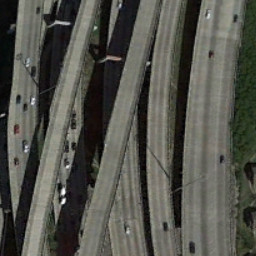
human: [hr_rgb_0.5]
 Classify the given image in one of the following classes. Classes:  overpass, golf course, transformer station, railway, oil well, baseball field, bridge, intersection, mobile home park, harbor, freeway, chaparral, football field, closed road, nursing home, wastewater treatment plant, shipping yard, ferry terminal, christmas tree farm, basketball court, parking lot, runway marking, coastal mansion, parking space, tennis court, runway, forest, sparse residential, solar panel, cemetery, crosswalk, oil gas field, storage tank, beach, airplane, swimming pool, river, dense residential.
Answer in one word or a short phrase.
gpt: overpass